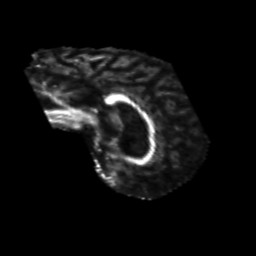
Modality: FA
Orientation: sagittal
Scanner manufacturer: siemens
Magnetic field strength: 3 T
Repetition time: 6.8 s
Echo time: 0.093 s